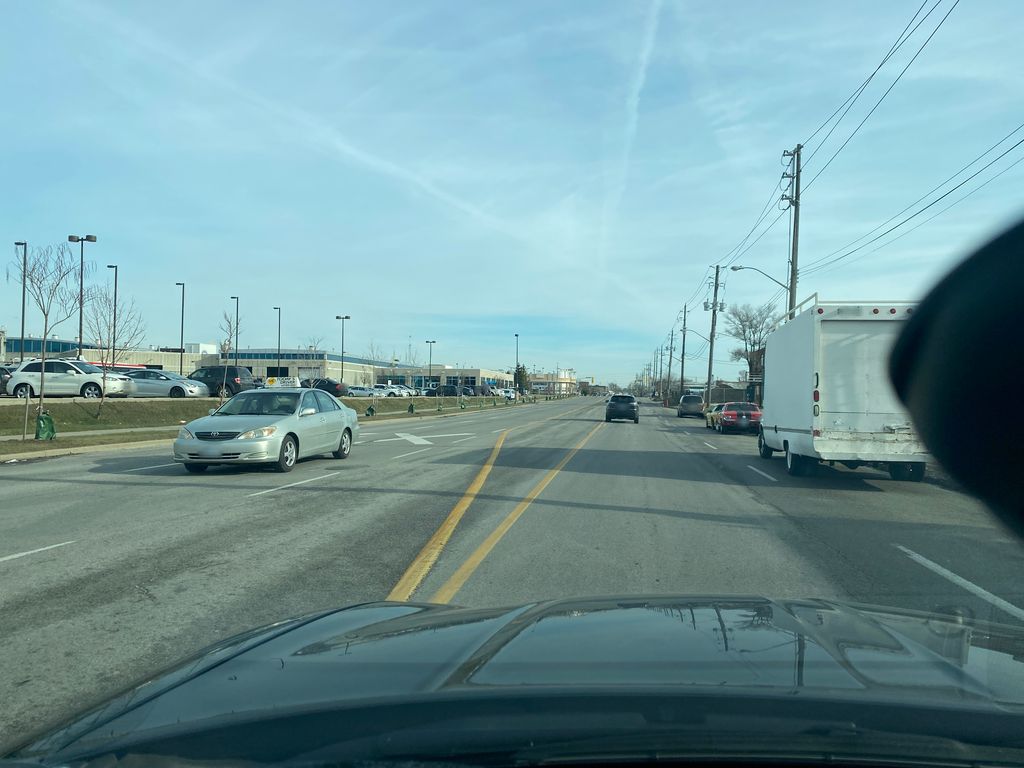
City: toronto